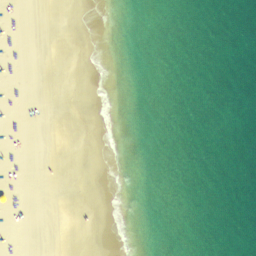
Label: beach